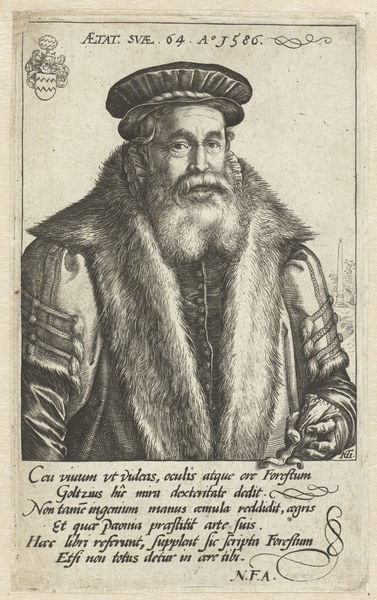
Titel: Portret van Pieter van Foreest
Künstler: Hendrick Goltzius
Standort: Amsterdam
Institution: Rijksmuseum
Schlagwörter: mann, handschuh, hut, nase, stirn, alt, bart, augen, falten, kragen, pelz, bildnis, porträt, gewand, reich, kaufmann, schrift, knöpfe, unterschrift, druck, stich, wappen, siegel, latein, 1586